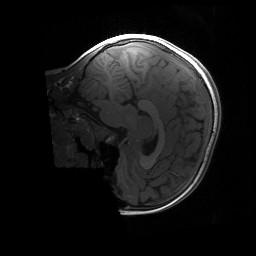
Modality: T1w
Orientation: sagittal
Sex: male
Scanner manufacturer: siemens
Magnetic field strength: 3 T
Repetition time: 1.9 s
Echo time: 0.00243 s